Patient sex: F
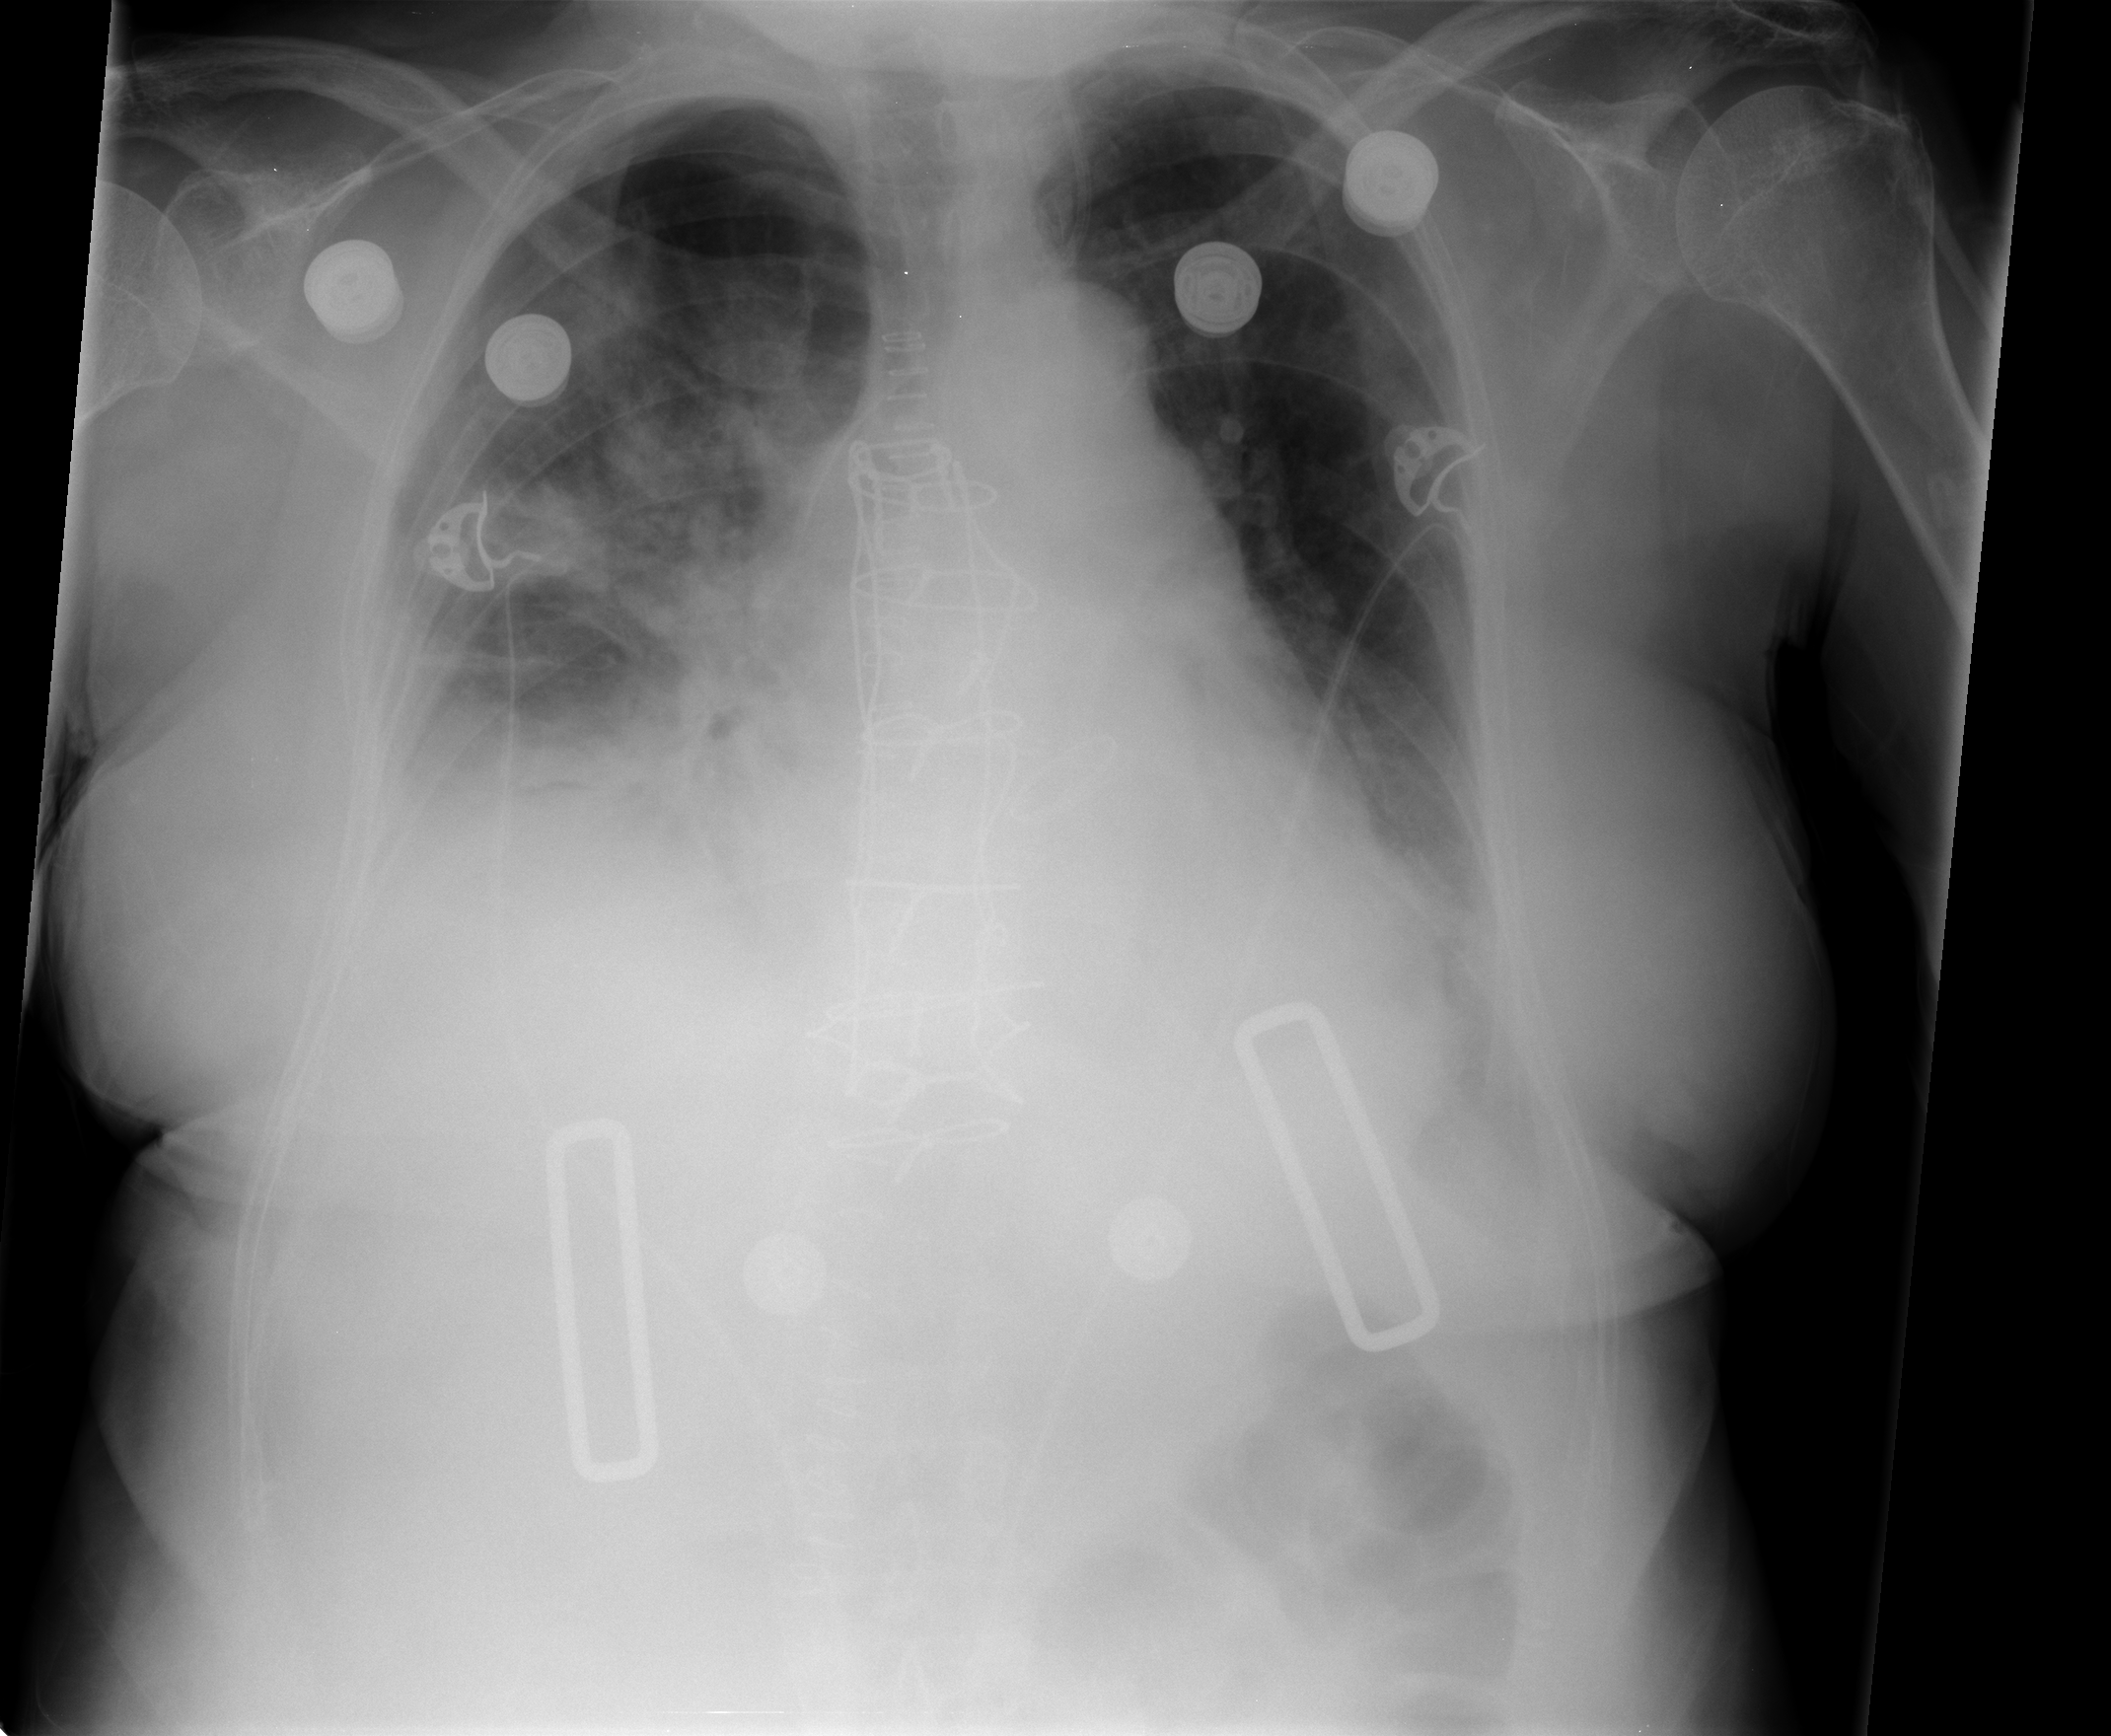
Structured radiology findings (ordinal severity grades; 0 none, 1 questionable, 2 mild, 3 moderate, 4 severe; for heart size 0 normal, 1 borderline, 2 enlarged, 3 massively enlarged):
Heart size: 2
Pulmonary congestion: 2
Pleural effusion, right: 2
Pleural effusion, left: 2
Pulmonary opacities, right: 3
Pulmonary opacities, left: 0
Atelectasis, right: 2
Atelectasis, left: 2